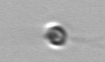
Label: flagellate